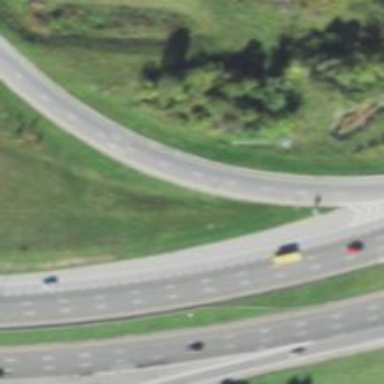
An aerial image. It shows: Asphalt motorway link.